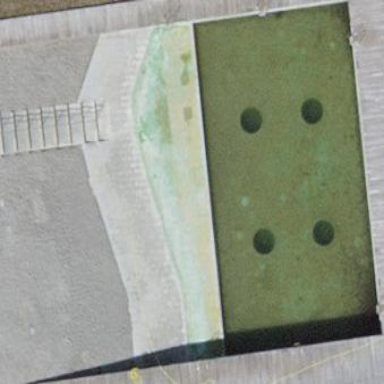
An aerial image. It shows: Swimming pool within leisure land area designed for swimming activities.